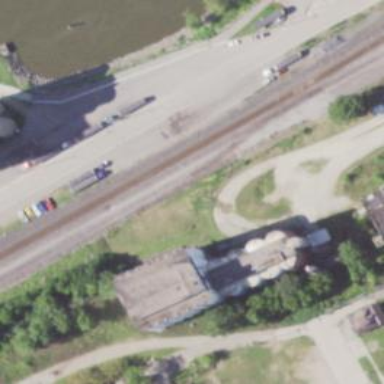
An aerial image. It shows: Railway siding with rails.